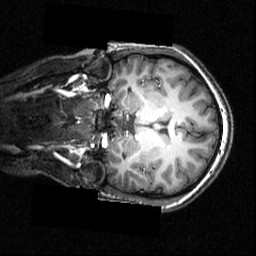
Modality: T1w
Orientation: coronal
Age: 20
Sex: female
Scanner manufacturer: siemens
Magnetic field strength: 3.951 T
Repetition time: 1.5 s
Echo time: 0.00335 s